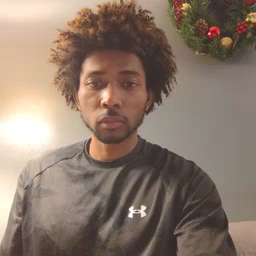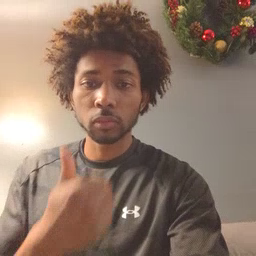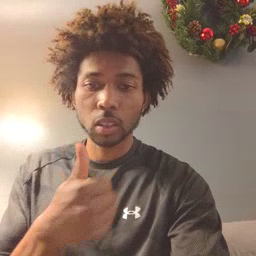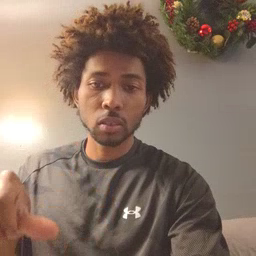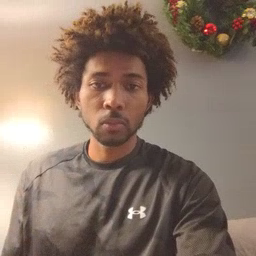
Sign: any